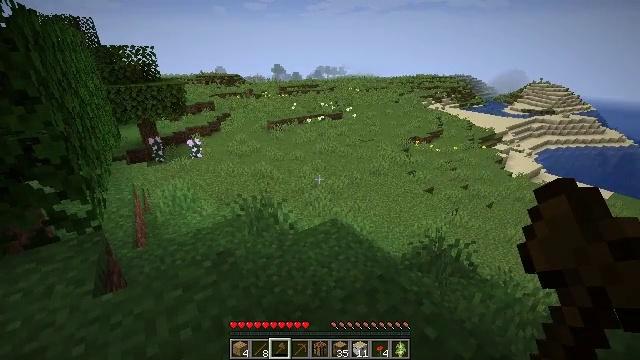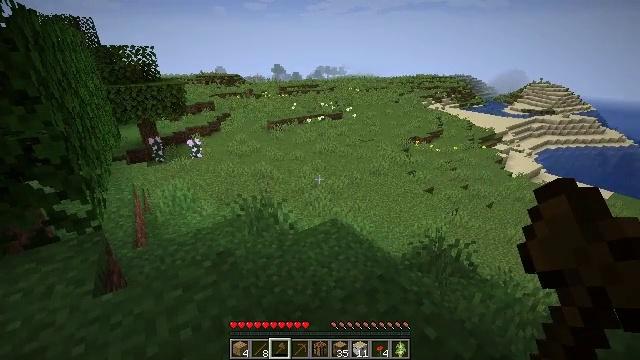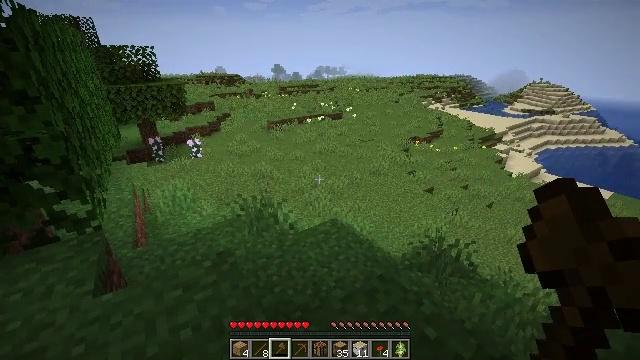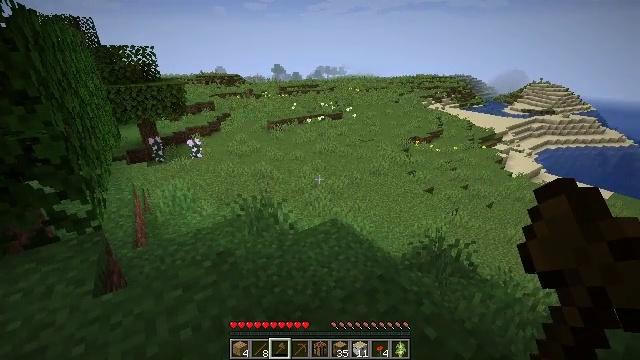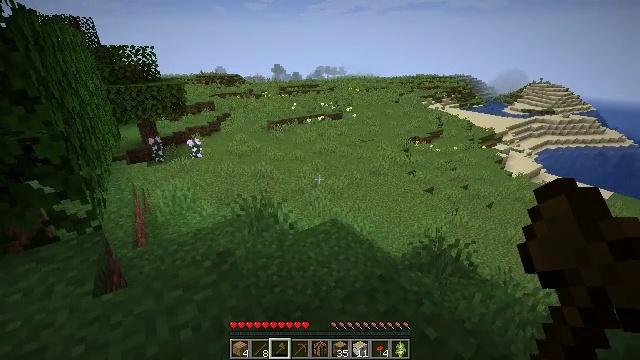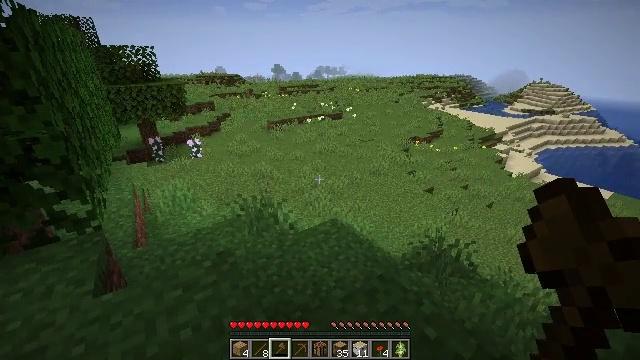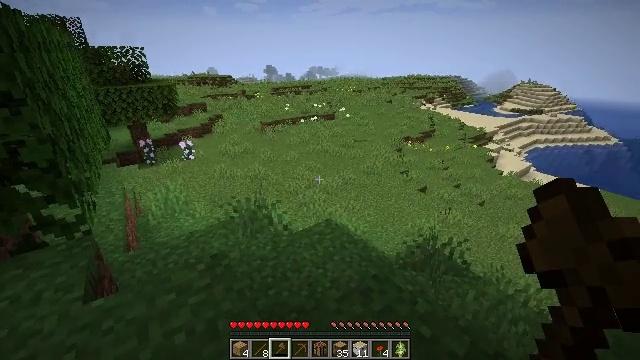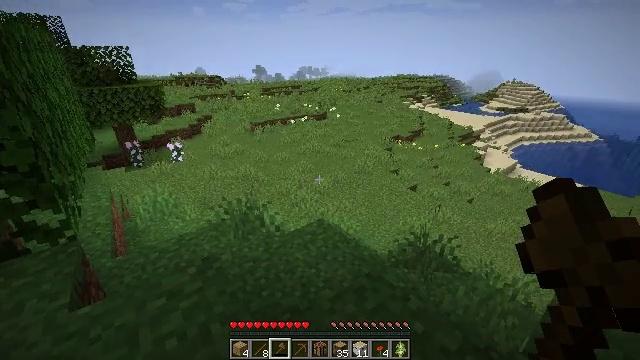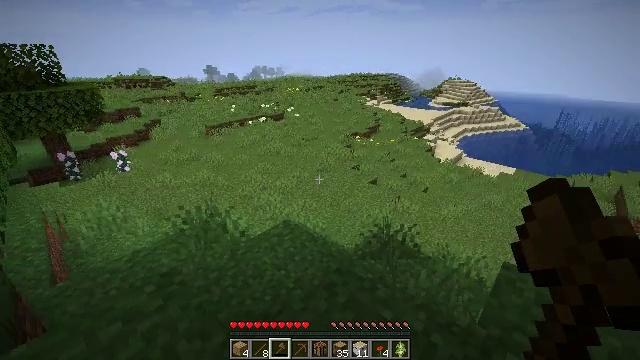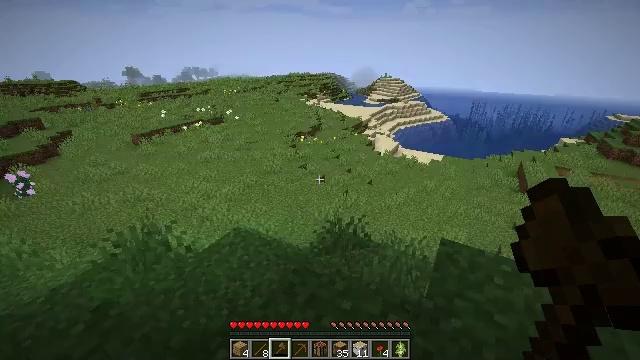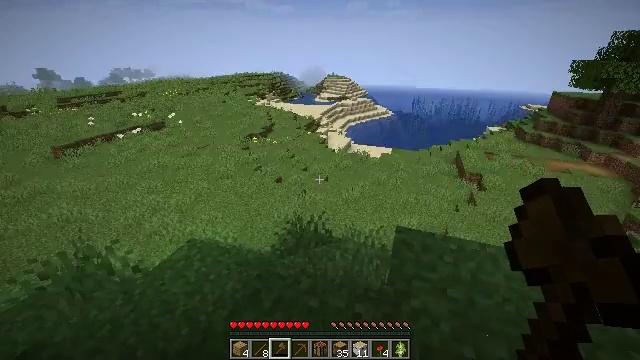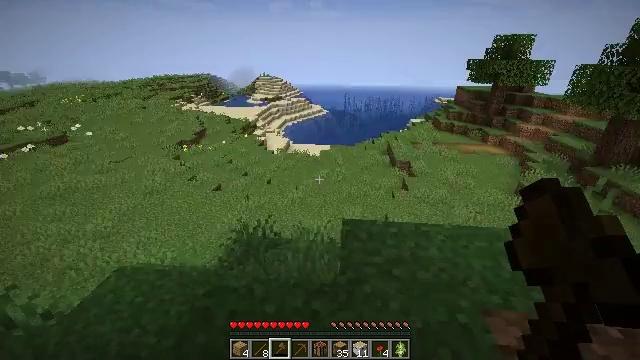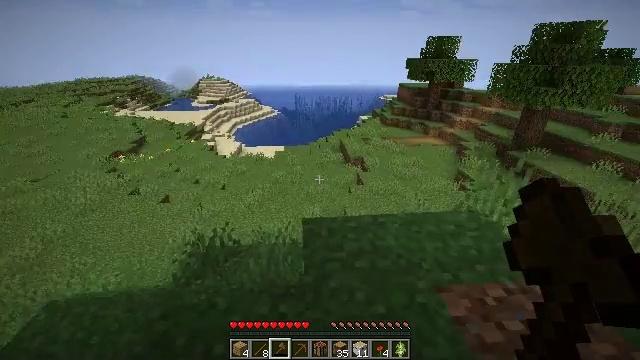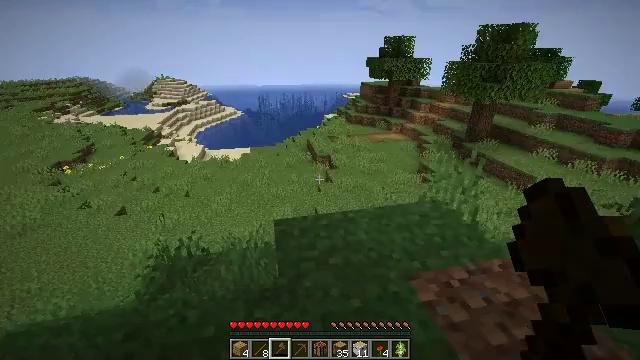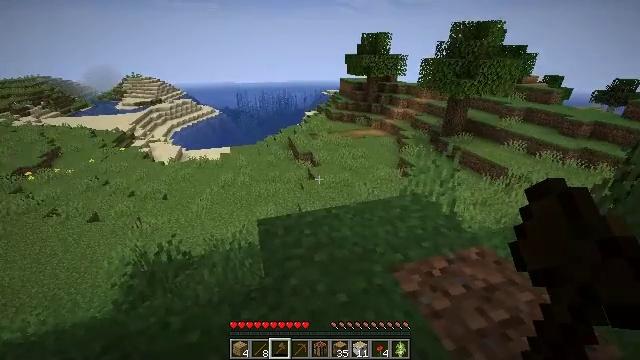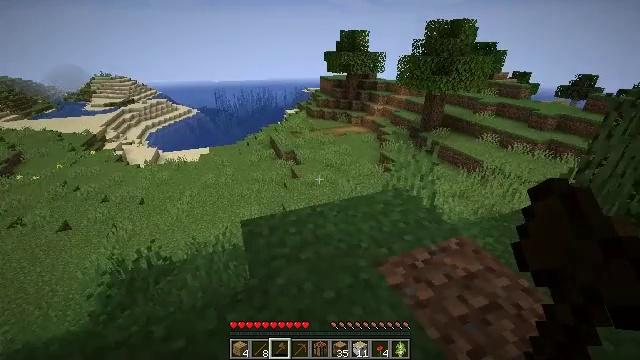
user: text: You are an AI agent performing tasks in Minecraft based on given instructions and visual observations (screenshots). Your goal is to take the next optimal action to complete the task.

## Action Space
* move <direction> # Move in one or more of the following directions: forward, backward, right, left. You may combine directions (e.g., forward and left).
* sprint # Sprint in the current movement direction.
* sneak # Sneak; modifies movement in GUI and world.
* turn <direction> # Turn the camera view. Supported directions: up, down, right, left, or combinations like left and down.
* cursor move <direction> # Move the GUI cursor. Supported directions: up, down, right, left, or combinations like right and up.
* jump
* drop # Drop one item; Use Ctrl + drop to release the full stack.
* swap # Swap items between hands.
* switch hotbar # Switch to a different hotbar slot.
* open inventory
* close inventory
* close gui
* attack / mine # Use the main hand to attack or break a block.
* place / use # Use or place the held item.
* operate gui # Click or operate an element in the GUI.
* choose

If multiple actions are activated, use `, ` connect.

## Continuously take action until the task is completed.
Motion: motion action
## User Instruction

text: Destroy the wheat to collect it.
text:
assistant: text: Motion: no_op
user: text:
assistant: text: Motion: no_op
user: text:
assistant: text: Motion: no_op
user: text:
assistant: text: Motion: no_op
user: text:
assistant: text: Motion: no_op
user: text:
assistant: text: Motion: turn right
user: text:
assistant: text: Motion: turn right
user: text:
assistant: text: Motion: turn right
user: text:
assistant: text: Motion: turn right
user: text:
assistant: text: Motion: turn right
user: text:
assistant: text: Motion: turn right
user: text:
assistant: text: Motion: turn right
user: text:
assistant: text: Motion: turn right
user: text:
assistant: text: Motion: turn right
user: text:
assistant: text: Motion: turn right
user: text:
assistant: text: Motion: turn right
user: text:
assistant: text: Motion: turn right
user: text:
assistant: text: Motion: no_op
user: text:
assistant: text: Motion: no_op
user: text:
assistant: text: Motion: no_op
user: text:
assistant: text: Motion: no_op
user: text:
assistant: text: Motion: no_op
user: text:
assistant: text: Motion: no_op
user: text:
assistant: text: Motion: no_op
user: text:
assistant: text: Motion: no_op
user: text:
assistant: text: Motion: no_op
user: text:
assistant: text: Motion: no_op
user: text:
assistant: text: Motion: no_op
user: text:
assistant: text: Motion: no_op
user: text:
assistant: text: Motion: no_op